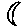
Label: moon